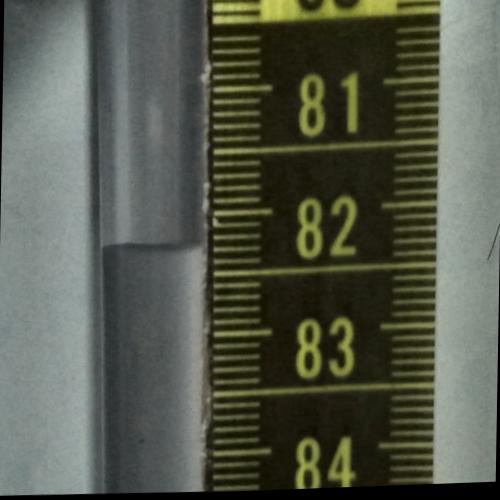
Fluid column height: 82.3 cm